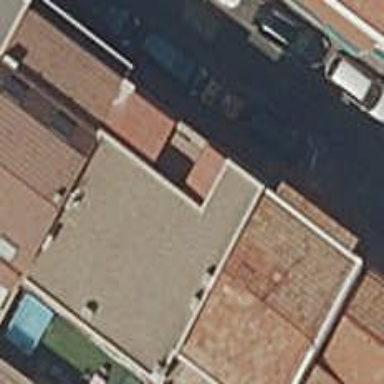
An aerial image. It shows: View of apartment building.